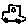
Label: car